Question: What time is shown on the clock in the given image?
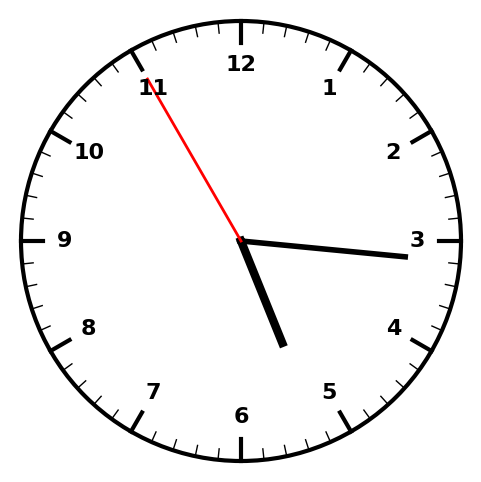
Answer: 05:15:55